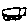
Label: car